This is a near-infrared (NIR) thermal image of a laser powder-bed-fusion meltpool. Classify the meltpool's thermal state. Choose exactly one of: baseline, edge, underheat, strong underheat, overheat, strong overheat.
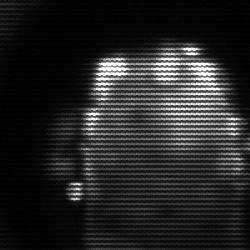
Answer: baseline